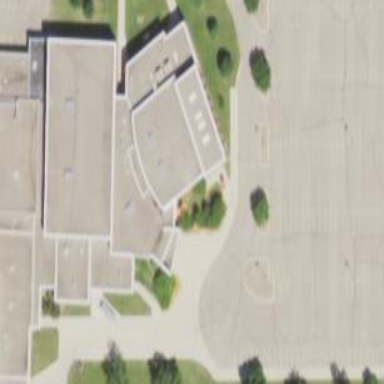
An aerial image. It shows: There is theatre building.